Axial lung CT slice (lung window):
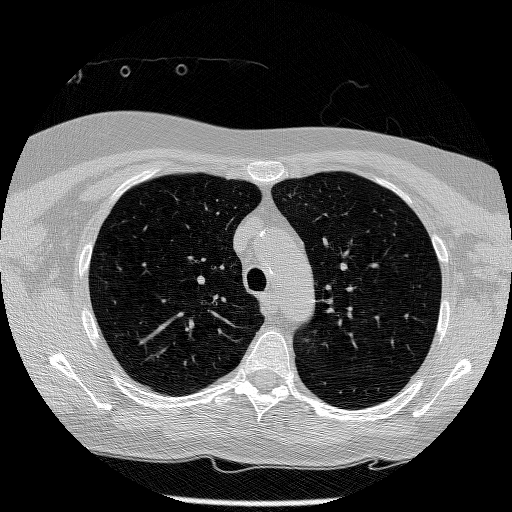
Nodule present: no